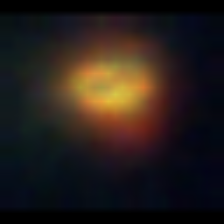
Taxon: NanoPlankton
Group: Other